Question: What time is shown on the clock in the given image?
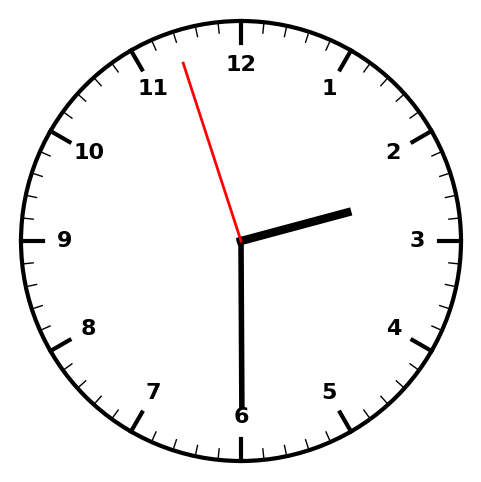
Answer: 02:29:57